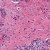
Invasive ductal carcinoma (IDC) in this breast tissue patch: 1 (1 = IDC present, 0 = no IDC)